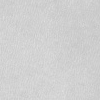
Atmospheric dust classification: dusty